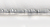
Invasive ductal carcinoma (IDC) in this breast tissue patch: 0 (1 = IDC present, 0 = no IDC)